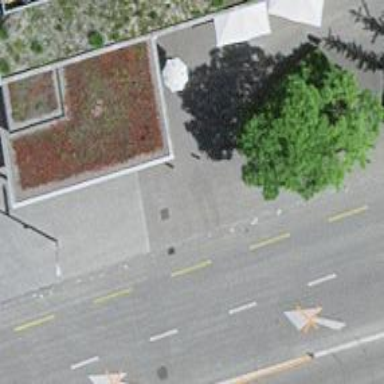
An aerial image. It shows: Bollard barrier.